Brain MRI, t1w sequence, axial 2D slice.
Patient: age 28, sex M, weight 90 kg, height 1.9 m
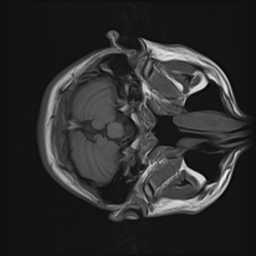